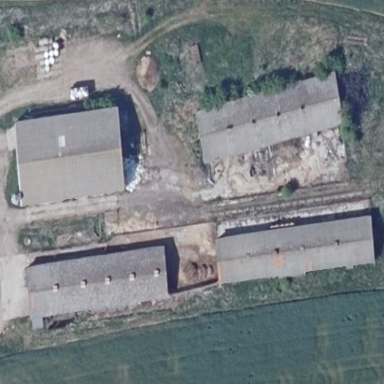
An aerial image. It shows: Farmyard area.